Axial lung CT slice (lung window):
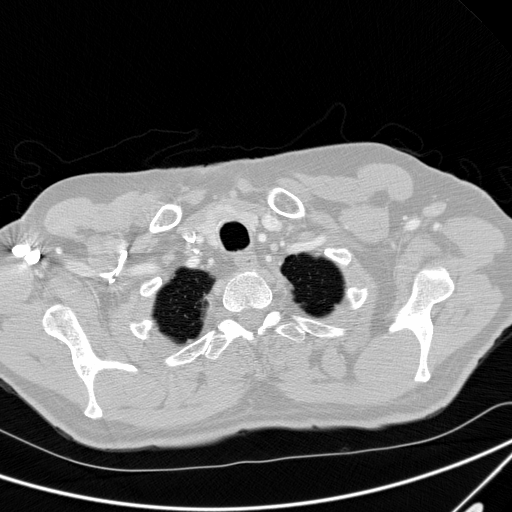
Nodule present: no